Question: As of now I have div A inside of div B, and A's height is set to 100% because I want it to cover everything from the start of it to the bottom of its parent div.
However, having its height set to 100% doesn't perform the way I was hoping (that it would simply span all the way from its starting point to the bottom of its parent), instead it sets its height to exactly match its parent div. Since div A starts a few hundred pixels down inside div B, this causes div A to overflow an extra few hundred pixels below div B.
Example below:

The real trick is that div B needs to be able to expand vertically depending on its content, while div A continues to fill the area from its vertical start to the bottom of its parent.
Is there some other method to consider? I understand that I could use the calc unit, however, calc doesn't work on safari up until safari 6, and that would rule out a lot of mobile devices.
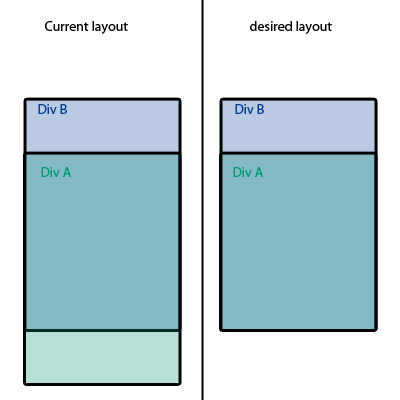
Answer: I might be misunderstanding what you're trying to achieve here but wouldn't a
'''
overflow:hidden;
'''
on the Div B work out?